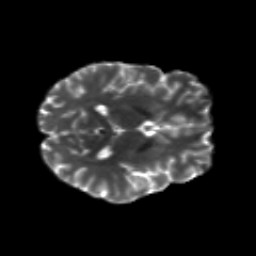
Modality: T2w
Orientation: axial
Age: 21
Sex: female
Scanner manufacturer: siemens
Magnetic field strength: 3 T
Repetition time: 8.8 s
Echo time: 0.085 s